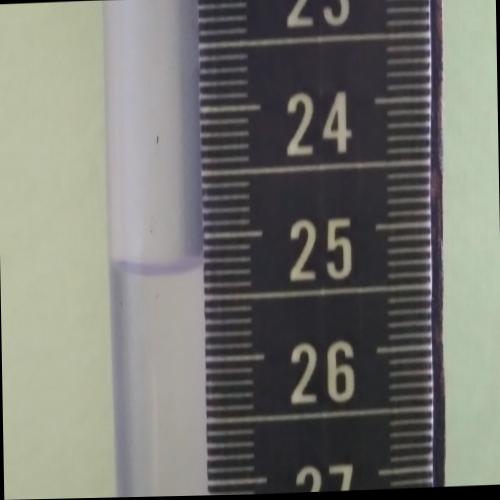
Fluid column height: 25.3 cm